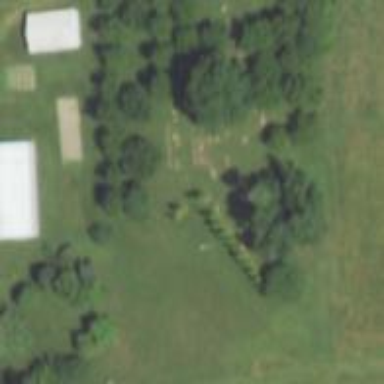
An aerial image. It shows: Cemetery.